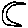
Label: moon